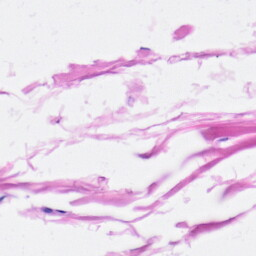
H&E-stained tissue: Heart